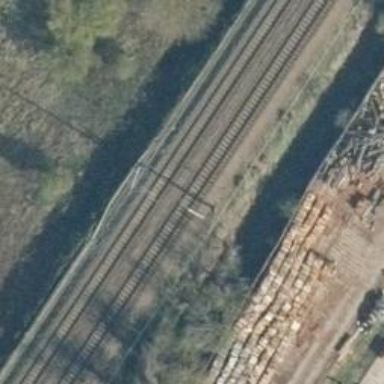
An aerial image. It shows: Railway signal.